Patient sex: F
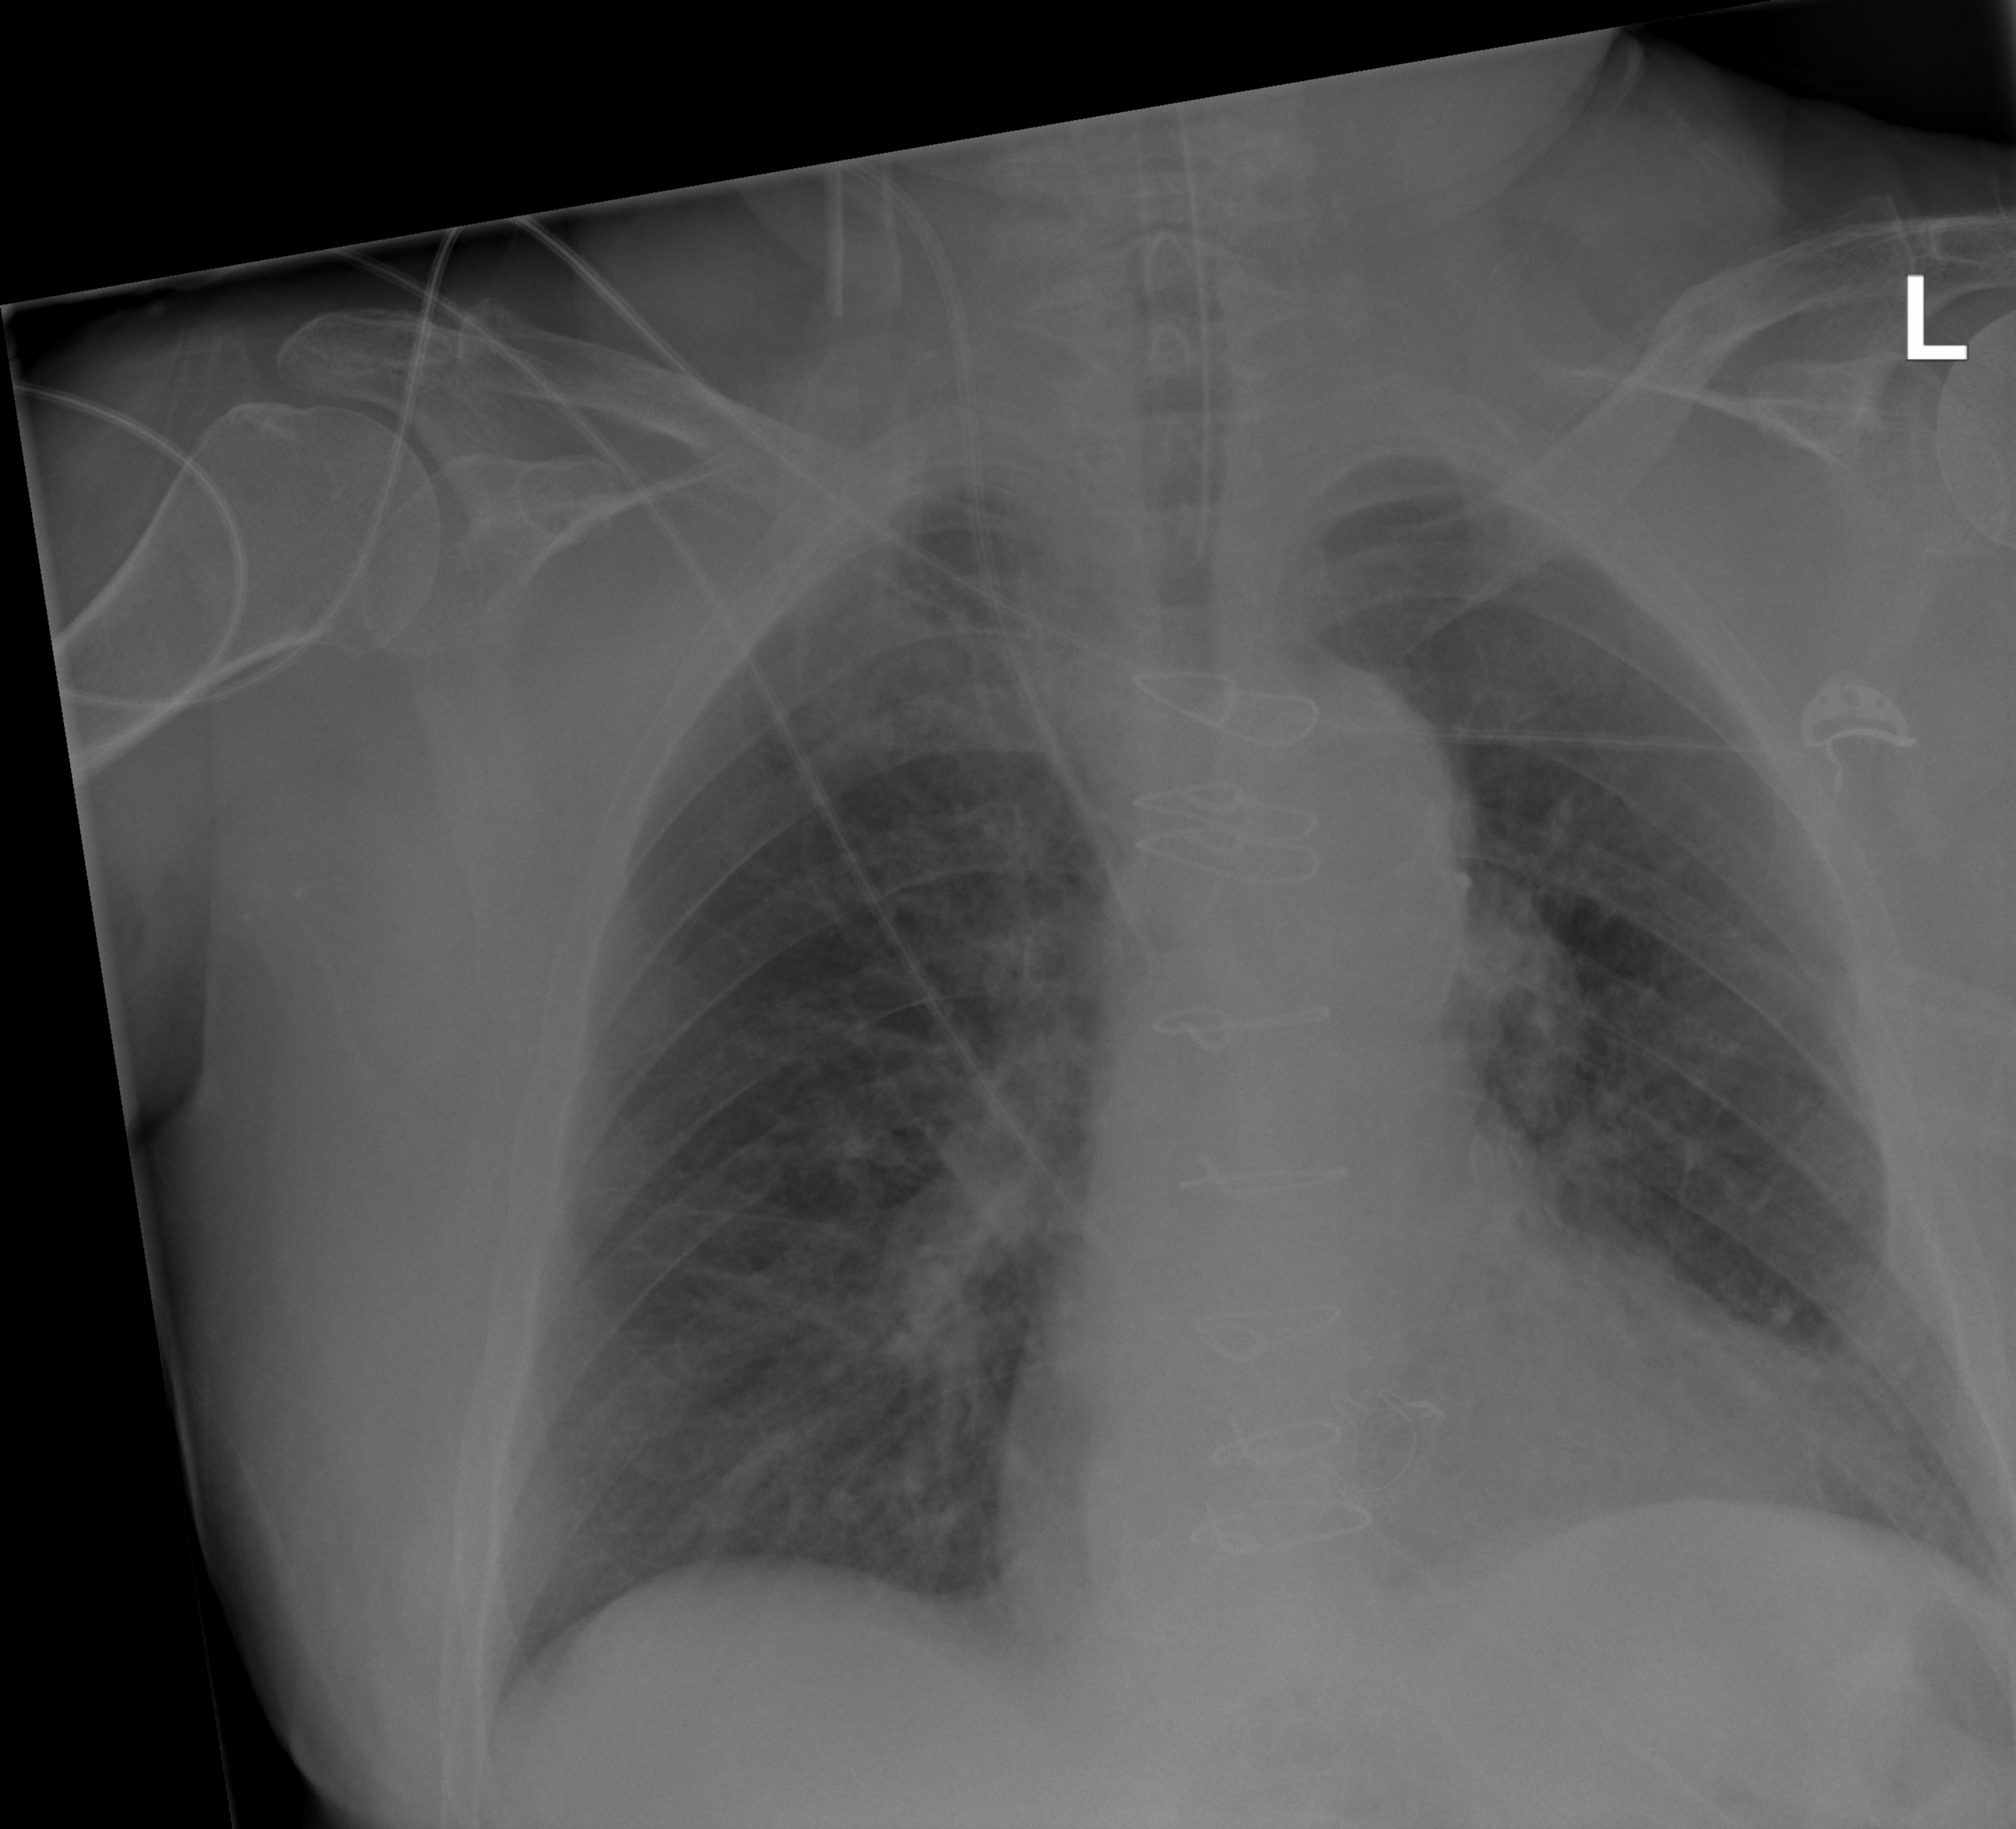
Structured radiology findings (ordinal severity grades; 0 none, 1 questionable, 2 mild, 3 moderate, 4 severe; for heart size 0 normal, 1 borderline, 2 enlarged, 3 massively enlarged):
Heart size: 1
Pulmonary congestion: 2
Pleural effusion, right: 0
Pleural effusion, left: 0
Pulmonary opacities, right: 0
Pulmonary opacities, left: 0
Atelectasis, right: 2
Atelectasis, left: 2